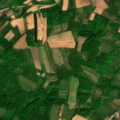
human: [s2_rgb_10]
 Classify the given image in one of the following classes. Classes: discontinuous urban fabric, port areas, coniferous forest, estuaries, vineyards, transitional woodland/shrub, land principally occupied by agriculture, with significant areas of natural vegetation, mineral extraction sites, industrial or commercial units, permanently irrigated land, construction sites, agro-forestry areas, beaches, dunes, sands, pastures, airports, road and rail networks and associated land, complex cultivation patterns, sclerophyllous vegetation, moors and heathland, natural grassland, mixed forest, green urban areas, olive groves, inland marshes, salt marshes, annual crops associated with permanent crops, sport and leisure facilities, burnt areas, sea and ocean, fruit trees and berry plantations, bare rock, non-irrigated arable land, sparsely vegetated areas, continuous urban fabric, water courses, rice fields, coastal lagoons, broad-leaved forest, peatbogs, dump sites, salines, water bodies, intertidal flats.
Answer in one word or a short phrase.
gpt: complex cultivation patterns, land principally occupied by agriculture, with significant areas of natural vegetation, broad-leaved forest